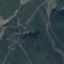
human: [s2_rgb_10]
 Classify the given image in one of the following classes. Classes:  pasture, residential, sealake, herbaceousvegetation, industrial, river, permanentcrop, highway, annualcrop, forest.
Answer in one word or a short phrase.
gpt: HerbaceousVegetation